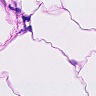
Metastatic tissue present: no